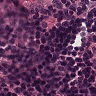
Metastatic tissue present: no